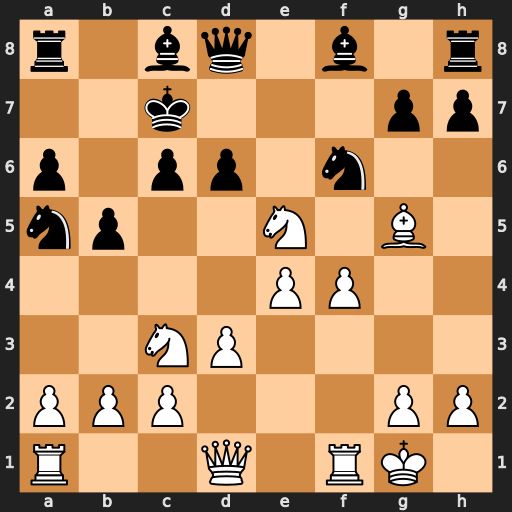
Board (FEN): r1bq1b1r/2k3pp/p1pp1n2/np2N1B1/4PP2/2NP4/PPP3PP/R2Q1RK1
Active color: w
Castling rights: -
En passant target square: -
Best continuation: Nf7 Qe8 Nxh8